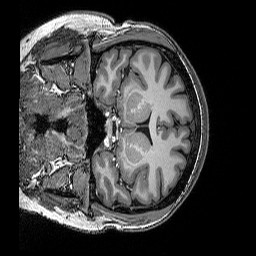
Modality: T1w
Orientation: coronal
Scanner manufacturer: siemens
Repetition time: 2.5 s
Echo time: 0.00341 s